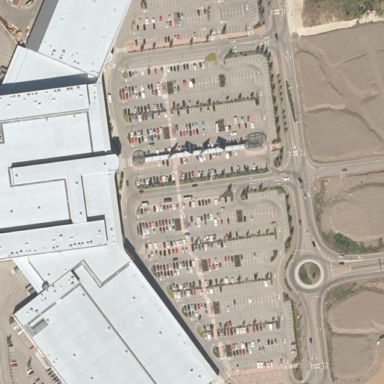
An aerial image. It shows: Retail building that is part of mall.